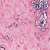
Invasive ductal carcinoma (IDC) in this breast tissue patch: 0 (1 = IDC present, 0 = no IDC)